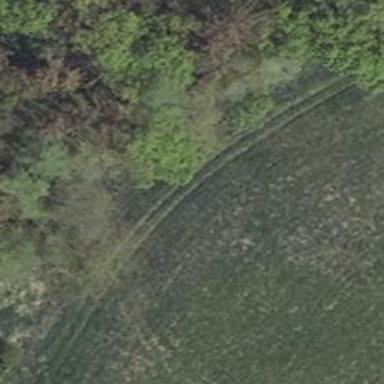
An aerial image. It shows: Grass track with grade4 surface.